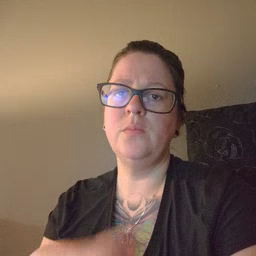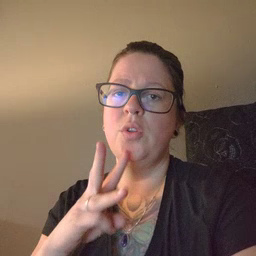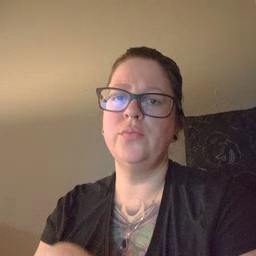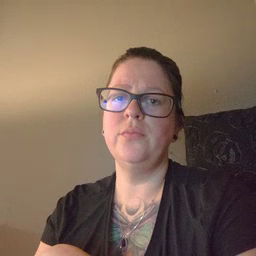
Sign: water